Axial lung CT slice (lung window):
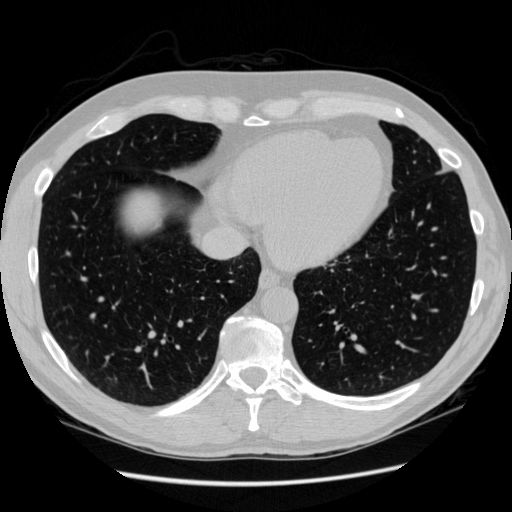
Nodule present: no